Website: crate-barrel
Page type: receipt
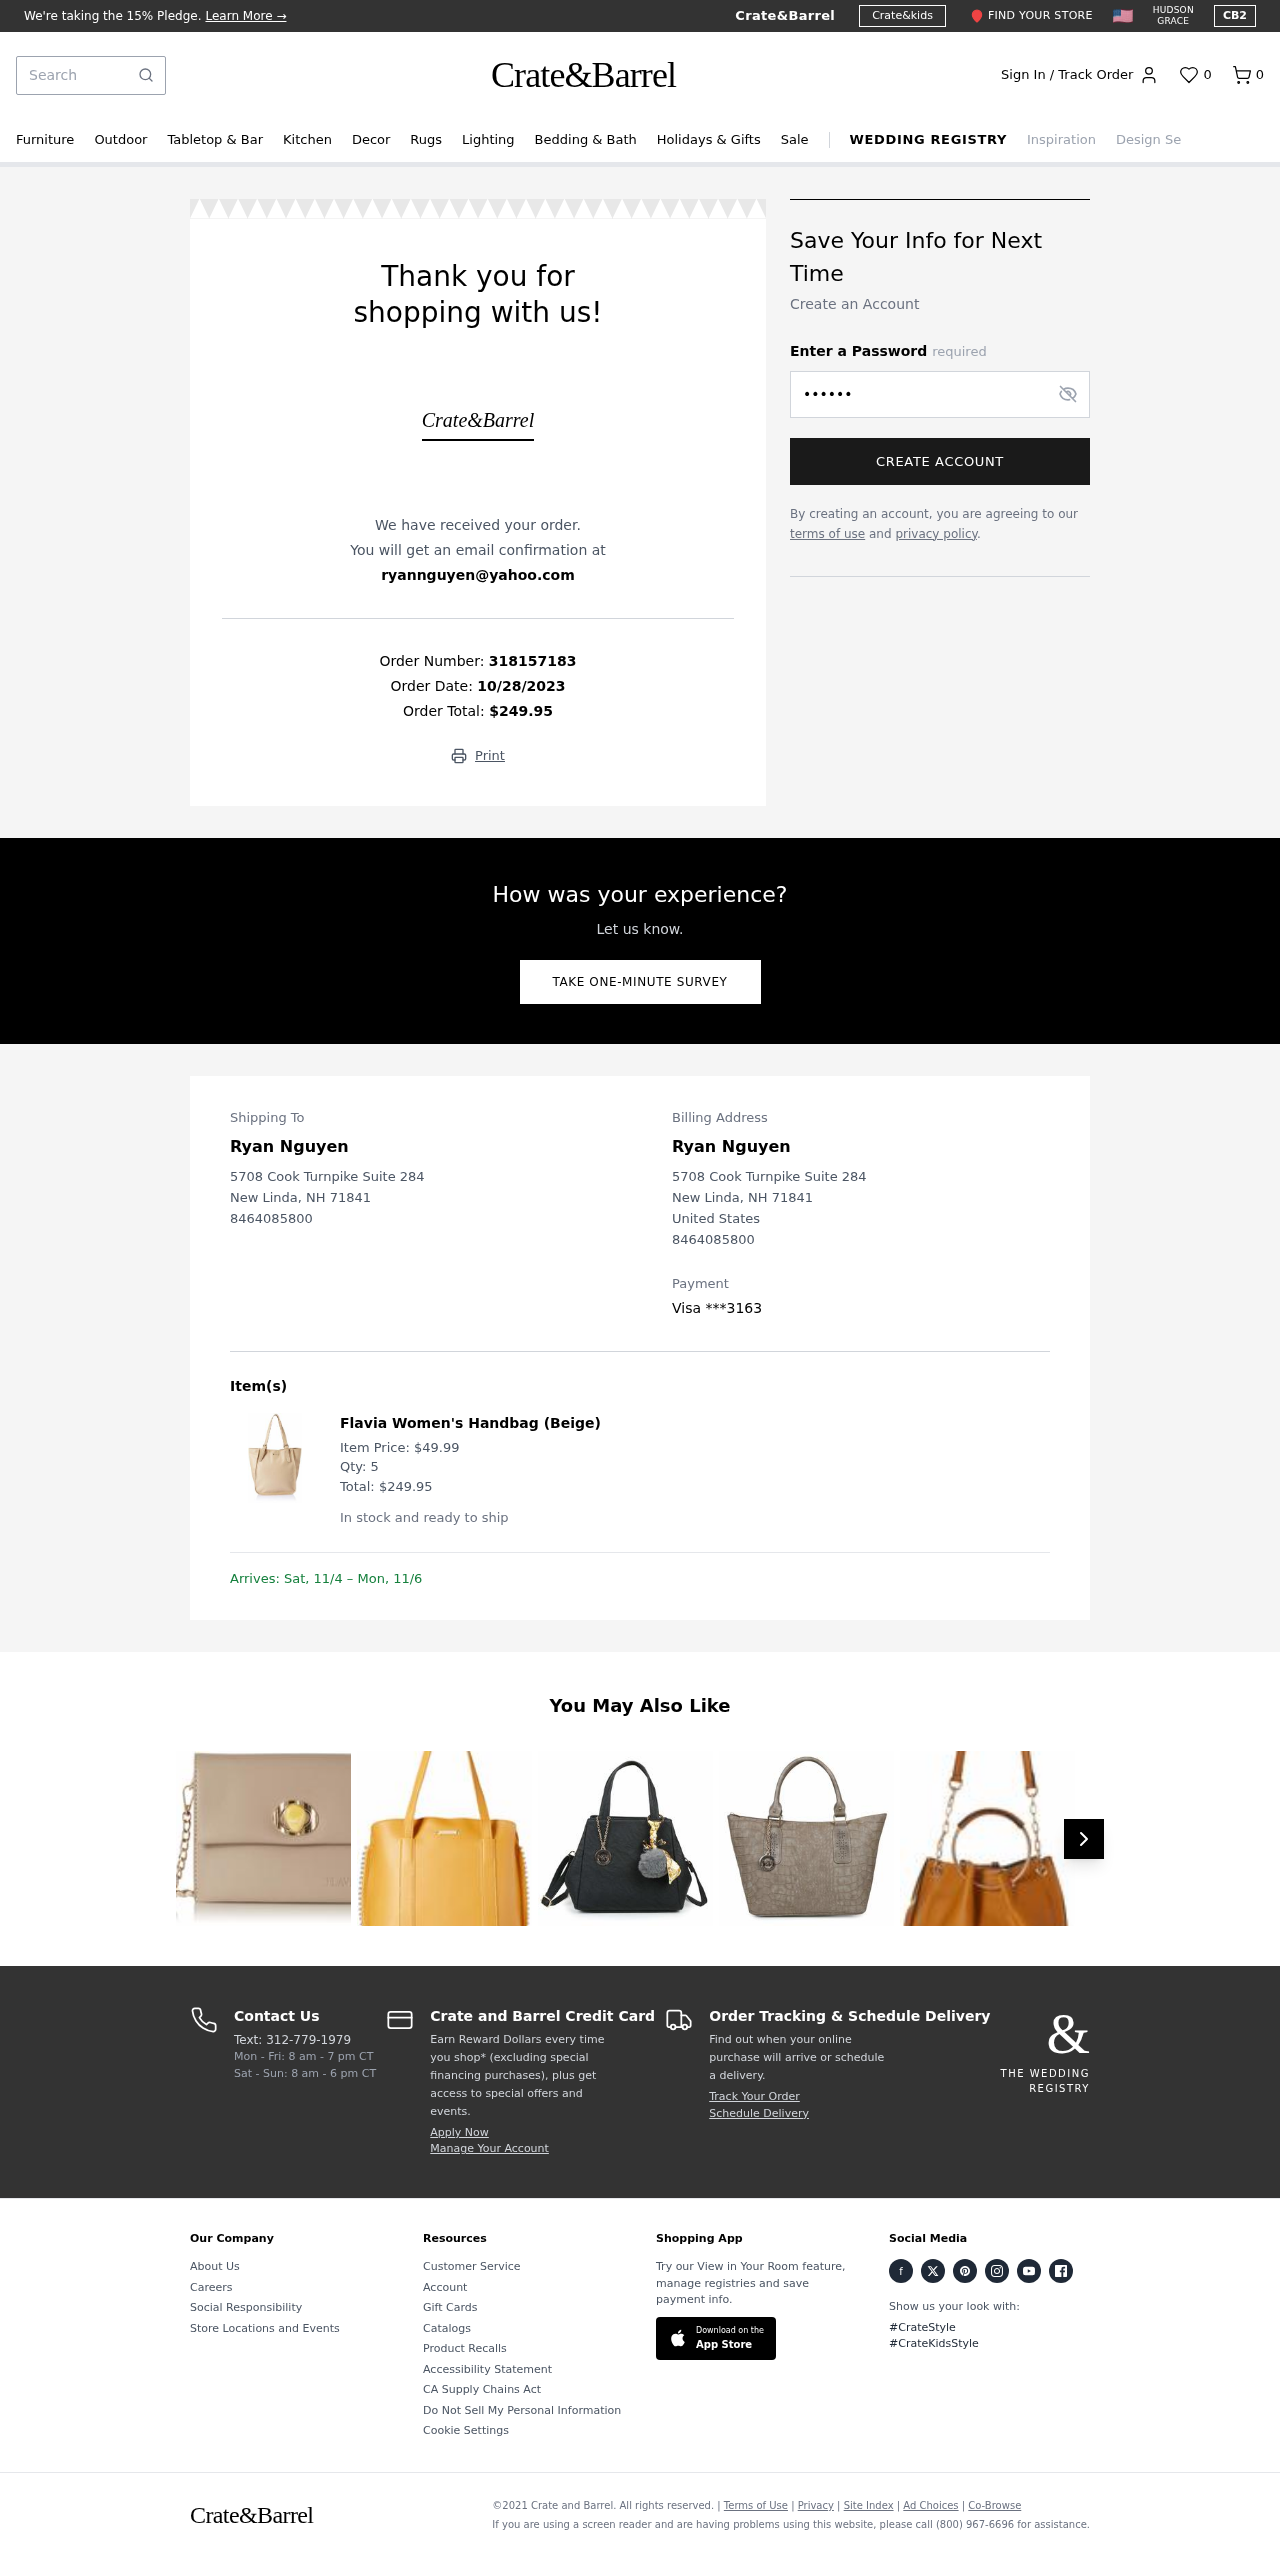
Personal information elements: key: PII_CARD_LAST4
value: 3163
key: PII_CARD_TYPE
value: Visa
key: PII_CITY
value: New Linda
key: PII_COUNTRY
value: United States
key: PII_EMAIL
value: ryannguyen@yahoo.com
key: PII_FULLNAME
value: Ryan Nguyen
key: PII_PHONE
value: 8464085800
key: PII_POSTCODE
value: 71841
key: PII_STATE_ABBR
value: NH
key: PII_STREET
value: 5708 Cook Turnpike Suite 284
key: PII_FULLNAME2
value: Ryan Nguyen
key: PII_CITY2
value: New Linda
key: PII_STATE_ABBR2
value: NH
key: PII_POSTCODE_FULL
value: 71841
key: PII_POSTCODE_NUMERIC
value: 71841
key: PII_PHONE2
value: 8464085800
Product elements: key: PRODUCT1_NAME
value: Flavia Women's Handbag (Beige)
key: PRODUCT1_PRICE
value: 49.99
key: PRODUCT1_QUANTITY
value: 5
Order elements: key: ORDER_NUM_ITEMS
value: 0
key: ORDER_ID
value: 318157183
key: ORDER_DATE
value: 10/28/2023
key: ORDER_TOTAL
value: $249.95
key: ORDER_ITEM_TOTAL
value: $249.95
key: ORDER_DELIVERY_DATE
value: Sat, 11/4 – Mon, 11/6
Search elements: key: HEADER_SEARCH
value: Search
Other elements: key: FAVORITES_COUNT
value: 0